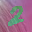
Label: 2